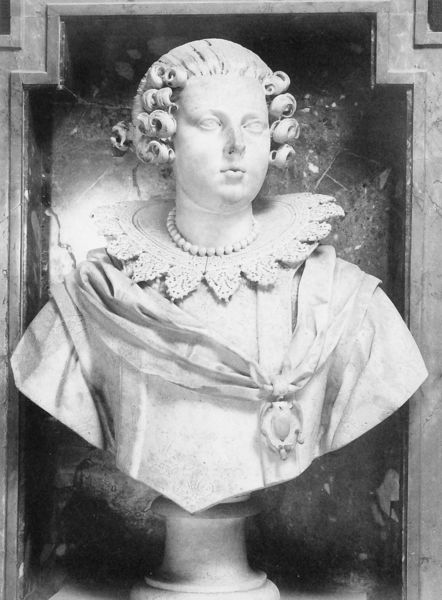
Titel: Büste der Laura Frangipani
Künstler: Andrea Bolgi
Standort: Rom, S. Francesco a Ripa (EU - I - Latium)
Schlagwörter: fuß, umhang, weiß, frau, frisur, haar, kleid, marmor, mund, nase, blick, dame, tuch, augen, band, barock, kragen, sockel, spitze, stein, bildnis, portrait, porträt, figur, haare, kutte, brosche, locken, perlen, skulptur, statue, perücke, wangen, kette, matt, langeweile, steif, büste, perlenkette, fotografie, nische, medaillon, schwarz-weiß, orden, anhänger, spitzenkragen, königin, mamor, perrücke, biesen, mops, mramor, marmorbüste, medalie, le, perlenette